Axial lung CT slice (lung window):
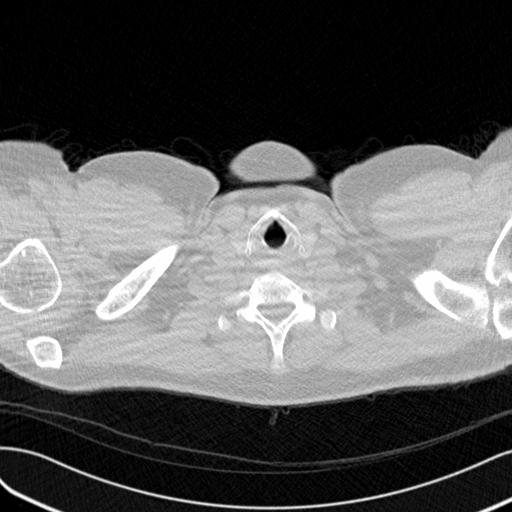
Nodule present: no